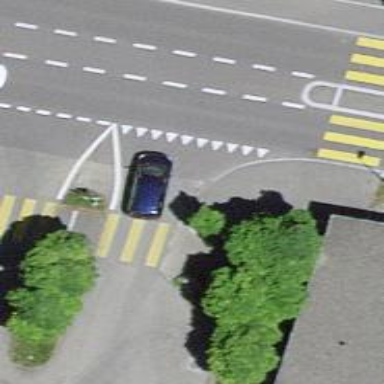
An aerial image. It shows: Kerb barrier.